Field crop: maize
Growth stage: 1
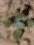
Species: chenopodium